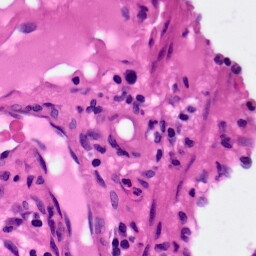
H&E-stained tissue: Pancreatic